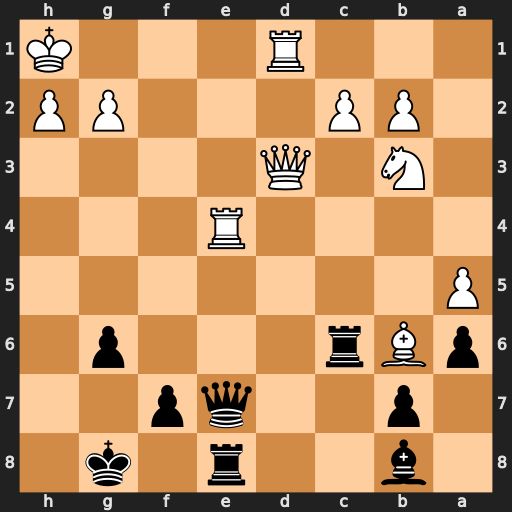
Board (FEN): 1b2r1k1/1p2qp2/pBr3p1/P7/4R3/1N1Q4/1PP3PP/3R3K
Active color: b
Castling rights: -
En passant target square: -
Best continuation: Qxe4 Qxe4 Rxe4